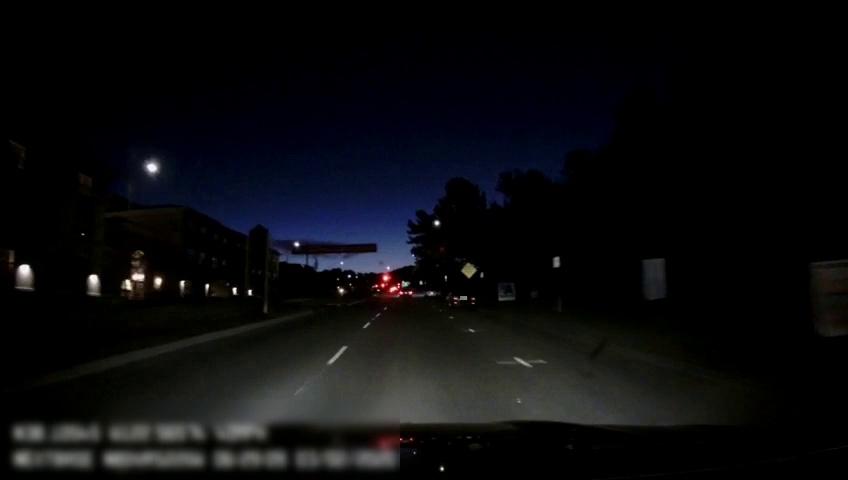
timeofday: Night
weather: Cloudy
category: Drivable Space
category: Drivable Space
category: Vehicles | Car
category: Vehicles | Car
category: Vehicles | Car
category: Lanes | Current Lane
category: Traffic | Signs